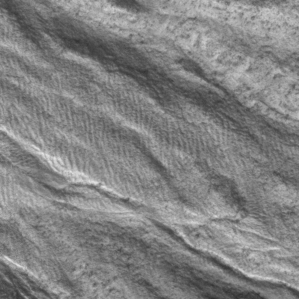
Label: frost